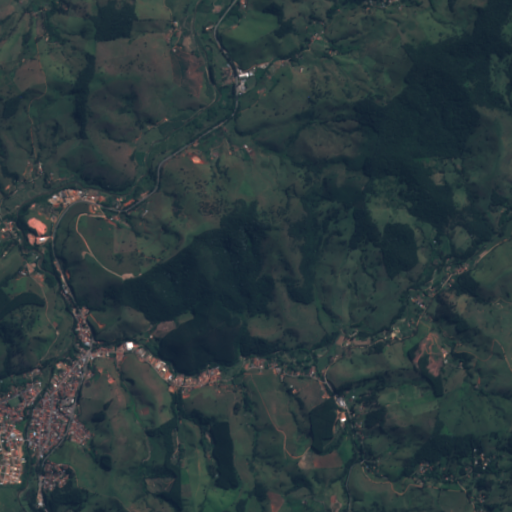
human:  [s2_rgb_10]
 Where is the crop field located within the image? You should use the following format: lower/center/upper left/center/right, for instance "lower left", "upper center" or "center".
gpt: The crop field is located in the lower left of the image.
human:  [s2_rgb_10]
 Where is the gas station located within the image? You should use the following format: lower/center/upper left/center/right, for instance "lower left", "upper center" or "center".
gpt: The gas station is located in the lower left of the image.
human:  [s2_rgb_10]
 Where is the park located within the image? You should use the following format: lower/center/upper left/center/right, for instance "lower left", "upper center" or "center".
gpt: The park is located in the lower left of the image.
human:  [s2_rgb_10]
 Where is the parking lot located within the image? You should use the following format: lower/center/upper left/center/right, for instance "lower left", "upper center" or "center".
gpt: The parking lot is located in the lower left of the image.
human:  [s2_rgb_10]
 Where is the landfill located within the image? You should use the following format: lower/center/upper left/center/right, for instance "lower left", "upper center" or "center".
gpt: There is no landfill in the image.